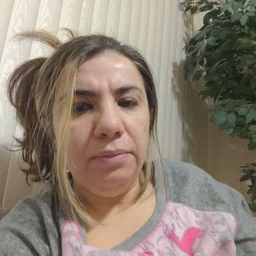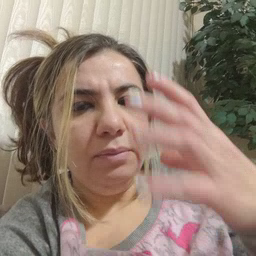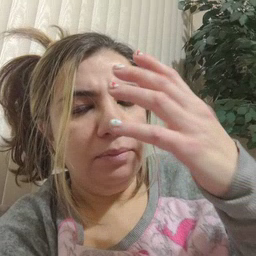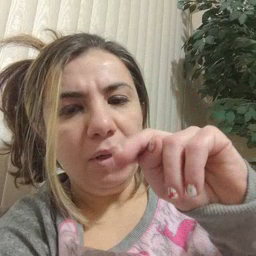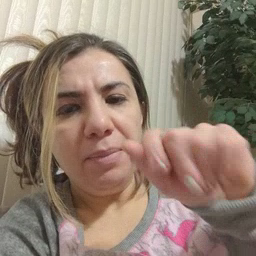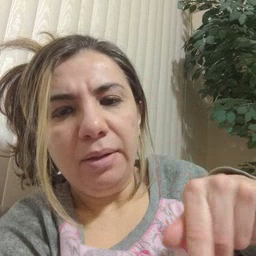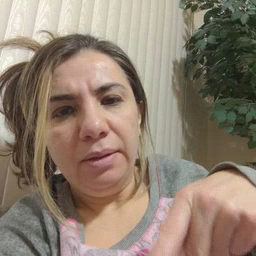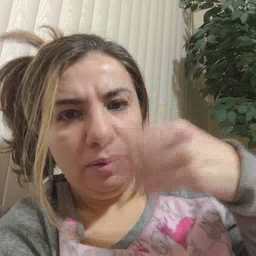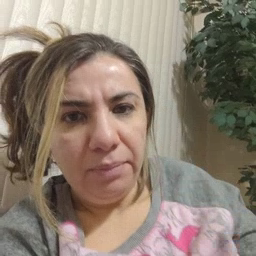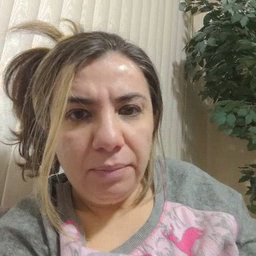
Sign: nap